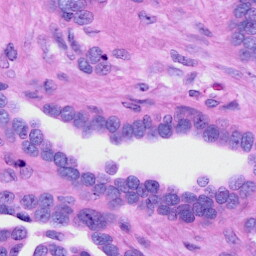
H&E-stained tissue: Ovarian